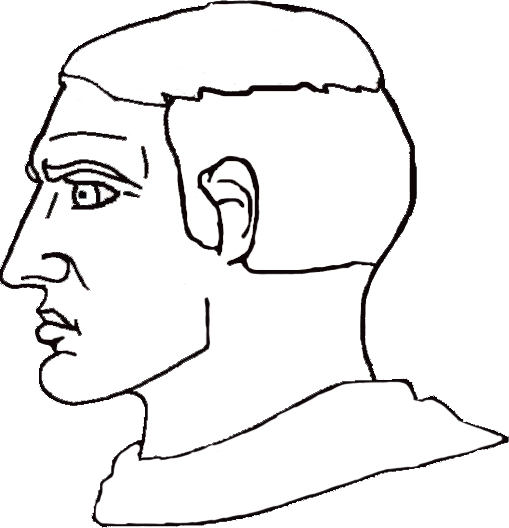
Label: 4_Yes_Chad